Question: I'm working with Swift and learning about . I would like to know if it's possible create a custom view that allow other views and viewControllers to set a inner button action, as a ViewController links an IBAction directly to a button that it has.
I can create a in my custom view with Selector type, but it's not visible to other classes in Interface Builder.
'''
@IBInspectable private var touchUpInside =
NSSelectorFromString("didClickButton") {
didSet {
button.addTarget(self, action: "touchUpInside", forControlEvents: UIControlEvents.TouchUpInside)
}
}
'''
But not visible

Thanks!
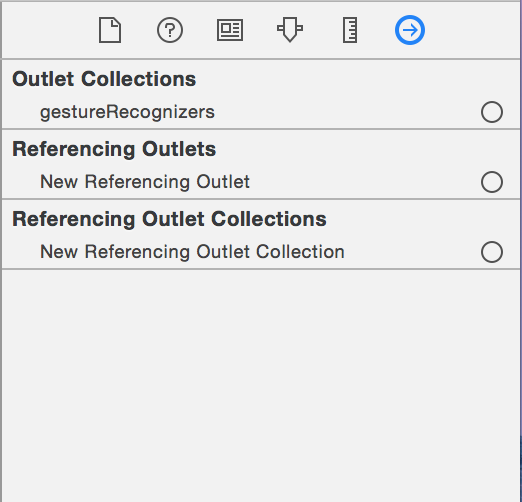
Answer: The only types that are 'IBInspectable' are: booleans, strings, numbers (primitives and types), 'CGPoint', 'CGSize', 'CGRect', 'UIColor', 'NSRange', and 'UIImage'.
'NSSelector' isn't a valid type.
Even if it was it wouldn't show up in the outlets inspector but the attributes inspector. You posted a screen shot of the outlets inspector.